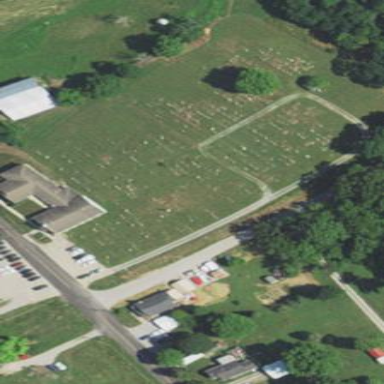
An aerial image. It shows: Cemetery.